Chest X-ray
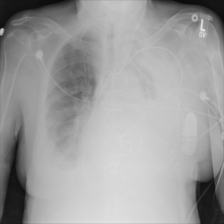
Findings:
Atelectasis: negative
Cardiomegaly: negative
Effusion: positive
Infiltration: negative
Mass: negative
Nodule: negative
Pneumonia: negative
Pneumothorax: negative
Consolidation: negative
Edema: negative
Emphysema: negative
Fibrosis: negative
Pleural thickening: negative
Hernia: negative